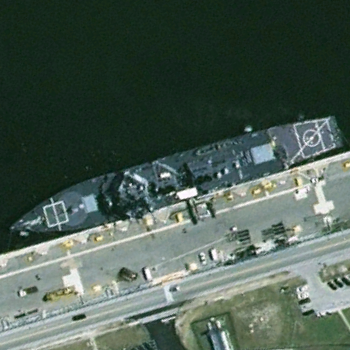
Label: destroyer